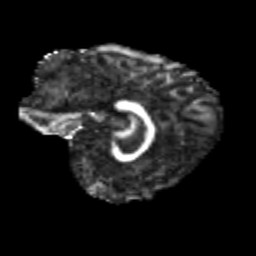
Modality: FA
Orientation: sagittal
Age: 25
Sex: female
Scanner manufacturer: siemens
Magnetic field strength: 3 T
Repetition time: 3.5 s
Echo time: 0.113 s